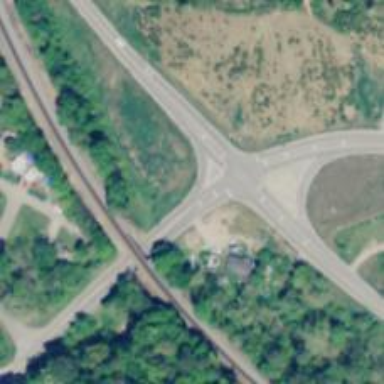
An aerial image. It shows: Secondary link road.